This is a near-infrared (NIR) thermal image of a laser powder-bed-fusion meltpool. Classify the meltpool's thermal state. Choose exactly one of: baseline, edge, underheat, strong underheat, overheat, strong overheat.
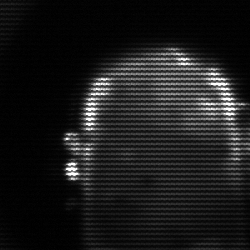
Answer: baseline